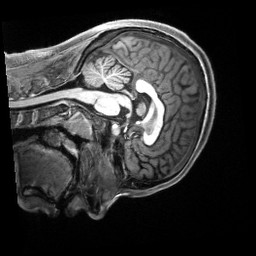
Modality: T1w
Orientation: sagittal
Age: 19
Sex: female
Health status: healthy
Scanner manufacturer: siemens
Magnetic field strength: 3 T
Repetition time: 2.5 s
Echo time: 0.00222 s